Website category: university
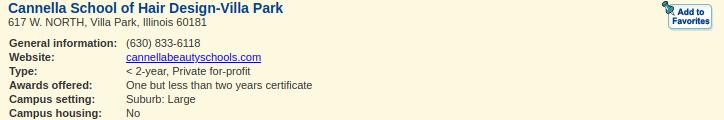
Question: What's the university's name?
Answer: Cannella School of Hair Design-Villa Park

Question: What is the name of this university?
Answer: Cannella School of Hair Design-Villa Park

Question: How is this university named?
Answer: Cannella School of Hair Design-Villa Park

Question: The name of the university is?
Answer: Cannella School of Hair Design-Villa Park

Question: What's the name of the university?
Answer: Cannella School of Hair Design-Villa Park

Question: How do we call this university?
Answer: Cannella School of Hair Design-Villa Park

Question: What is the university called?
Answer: Cannella School of Hair Design-Villa Park

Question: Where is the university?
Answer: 617 W. NORTH, Villa Park, Illinois 60181

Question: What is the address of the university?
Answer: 617 W. NORTH, Villa Park, Illinois 60181

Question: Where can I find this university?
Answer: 617 W. NORTH, Villa Park, Illinois 60181

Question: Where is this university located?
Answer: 617 W. NORTH, Villa Park, Illinois 60181

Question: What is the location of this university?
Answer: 617 W. NORTH, Villa Park, Illinois 60181

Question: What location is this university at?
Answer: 617 W. NORTH, Villa Park, Illinois 60181

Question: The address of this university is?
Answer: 617 W. NORTH, Villa Park, Illinois 60181

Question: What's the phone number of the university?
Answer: (630) 833-6118

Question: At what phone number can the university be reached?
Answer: (630) 833-6118

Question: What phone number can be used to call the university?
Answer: (630) 833-6118

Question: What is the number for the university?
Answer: (630) 833-6118

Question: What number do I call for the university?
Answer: (630) 833-6118

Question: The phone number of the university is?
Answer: (630) 833-6118

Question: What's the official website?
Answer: cannellabeautyschools.com

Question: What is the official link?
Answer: cannellabeautyschools.com

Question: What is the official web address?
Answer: cannellabeautyschools.com

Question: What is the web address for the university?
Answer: cannellabeautyschools.com

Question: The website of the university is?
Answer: cannellabeautyschools.com

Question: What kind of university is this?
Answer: < 2-year, Private for-profit

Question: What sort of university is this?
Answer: < 2-year, Private for-profit

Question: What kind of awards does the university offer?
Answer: One but less than two years certificate

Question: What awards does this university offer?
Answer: One but less than two years certificate

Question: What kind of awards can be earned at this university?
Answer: One but less than two years certificate

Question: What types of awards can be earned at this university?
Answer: One but less than two years certificate

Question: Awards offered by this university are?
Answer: One but less than two years certificate

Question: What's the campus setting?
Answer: Suburb: Large

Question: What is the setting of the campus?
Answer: Suburb: Large

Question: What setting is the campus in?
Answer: Suburb: Large

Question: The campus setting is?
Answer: Suburb: Large

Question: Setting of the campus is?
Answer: Suburb: Large

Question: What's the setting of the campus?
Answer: Suburb: Large

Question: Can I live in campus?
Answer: No

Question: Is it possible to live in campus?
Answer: No

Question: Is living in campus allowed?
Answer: No

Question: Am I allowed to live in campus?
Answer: No

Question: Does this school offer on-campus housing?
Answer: No

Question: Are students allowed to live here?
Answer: No

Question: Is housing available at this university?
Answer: No